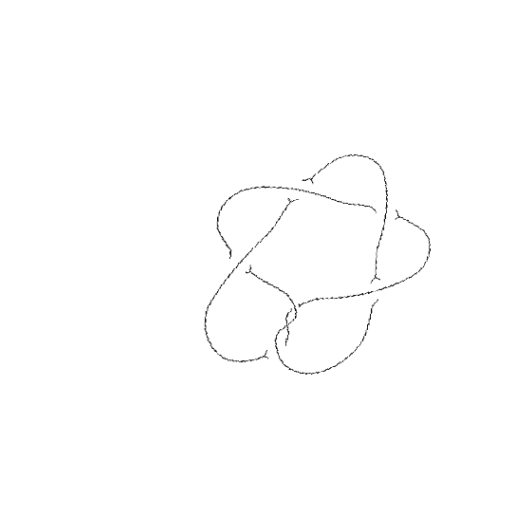
Crossing number: 7